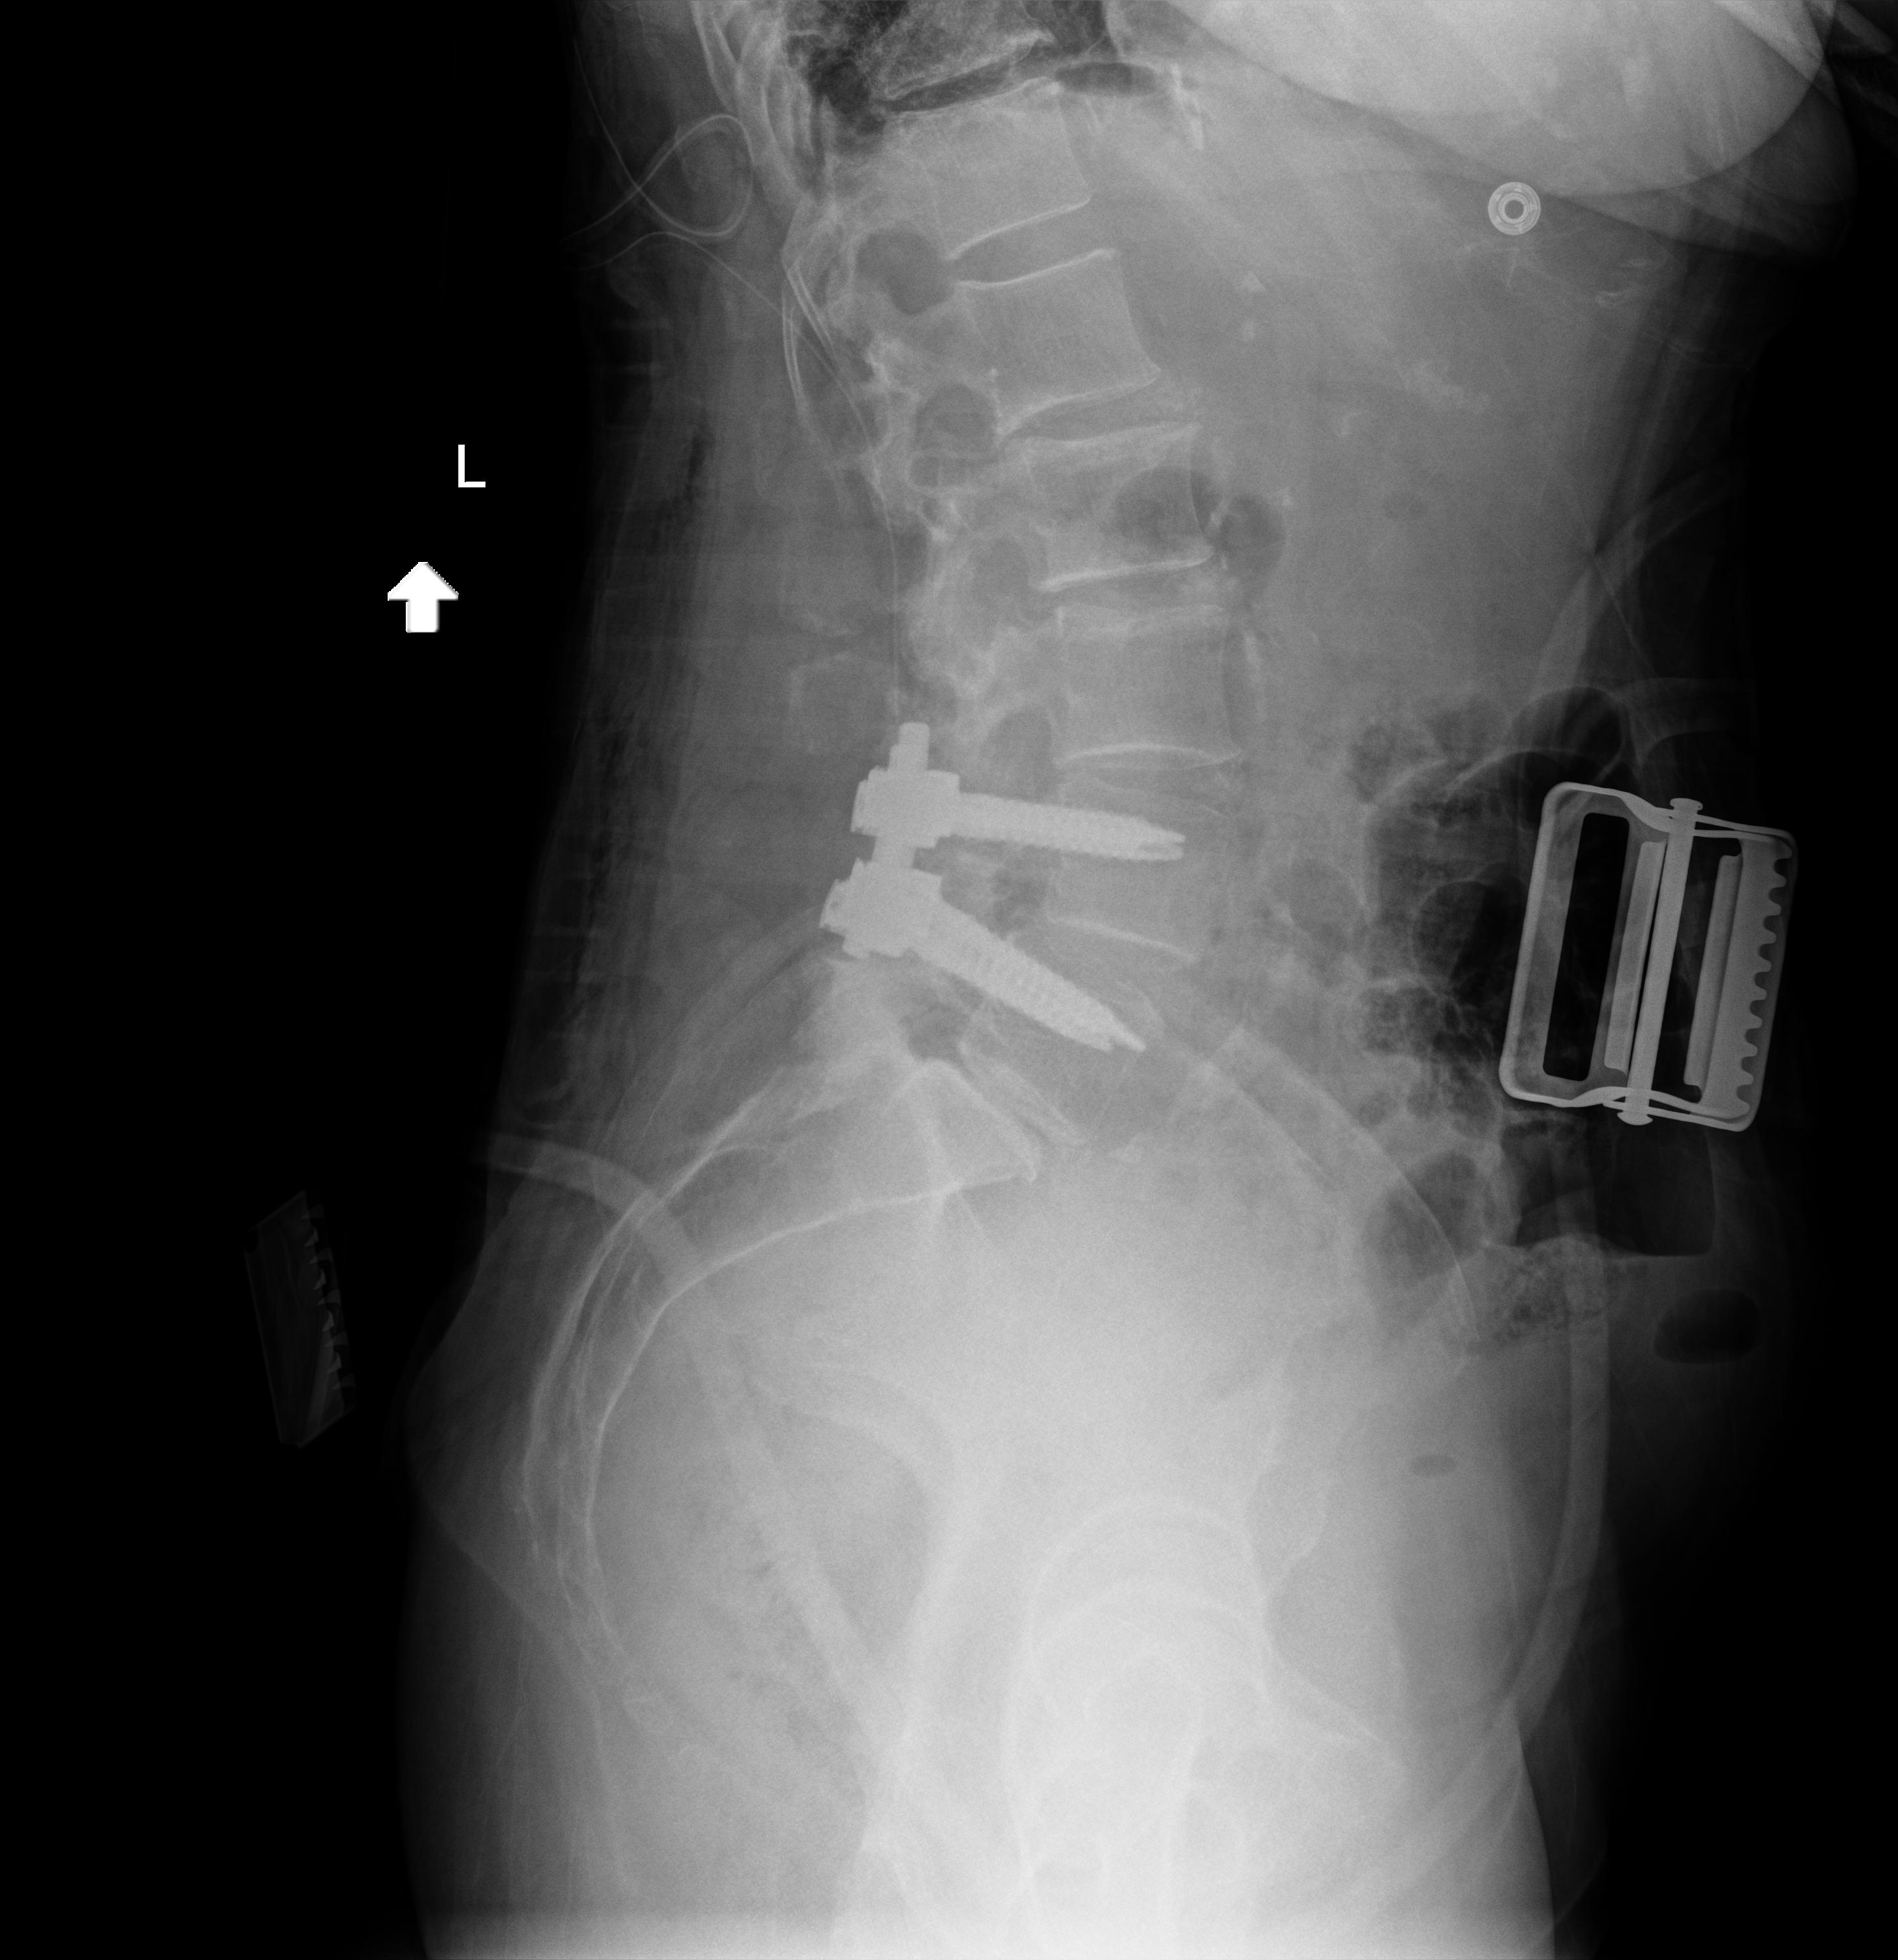
View: LATERAL
Implant manufacturer: orthofix firebird